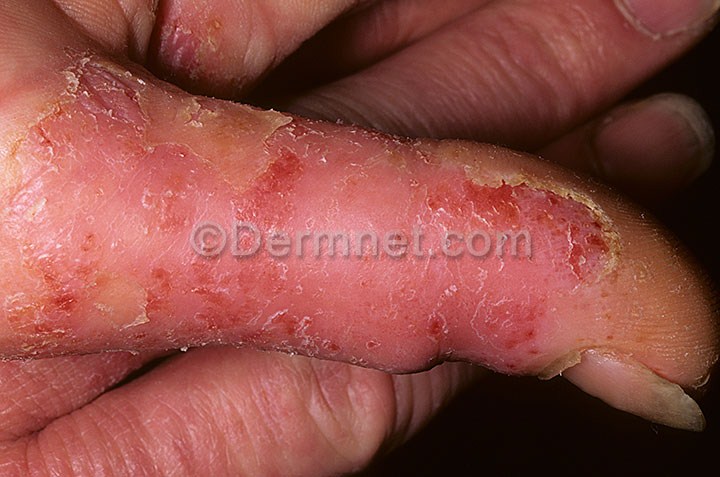
Disease: Eczema Photos